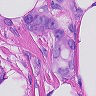
Metastatic tissue present: yes